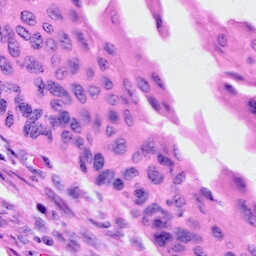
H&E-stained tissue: Cervix